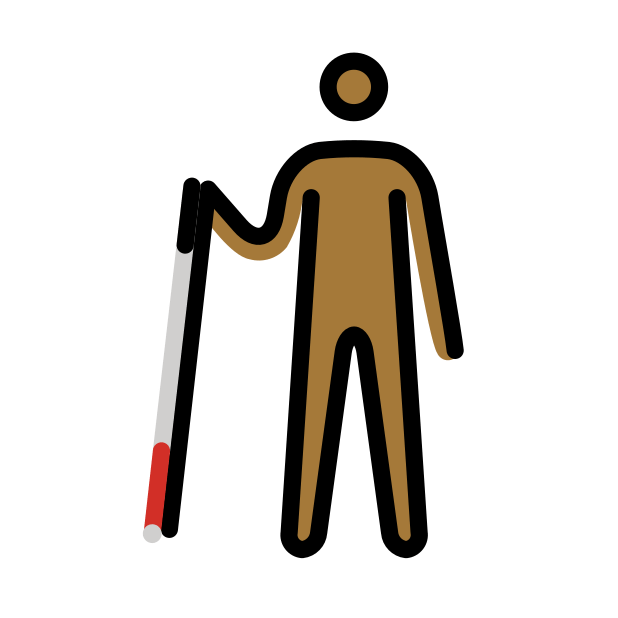
person with white cane: medium-dark skin tone